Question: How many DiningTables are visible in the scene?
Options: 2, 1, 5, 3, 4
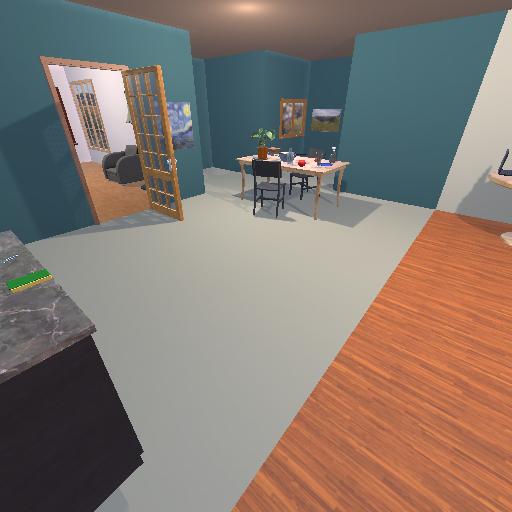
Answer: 2